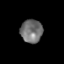
Tissue: prostate
Cell type: T cells
Senescence score: 0.2435
Nuclear area (px): 498
Mean DAPI intensity: 113.645